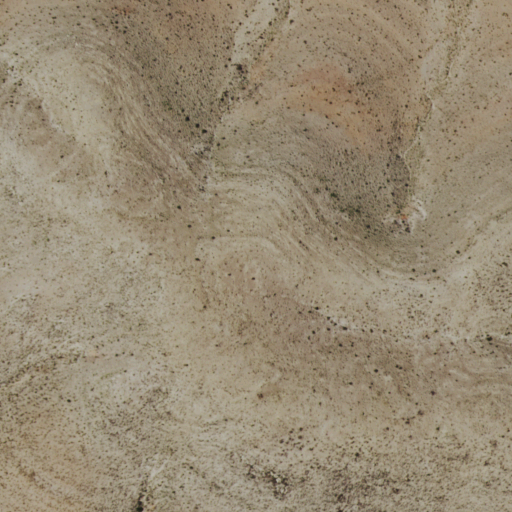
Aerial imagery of mountain in New Mexico named Bandanna Point containing shrub and grassland